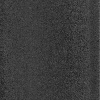
Atmospheric dust classification: dusty